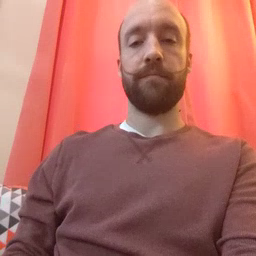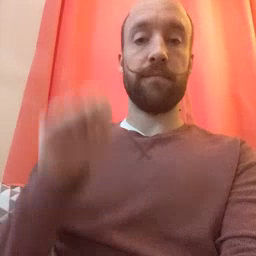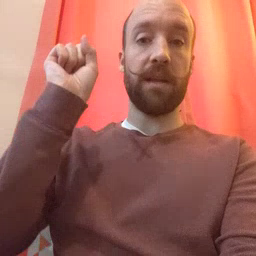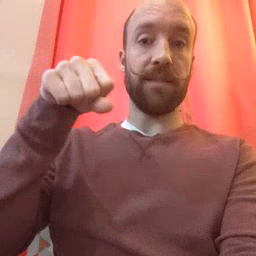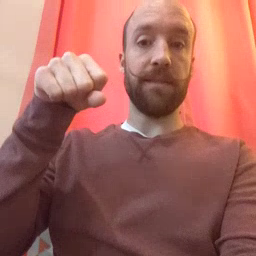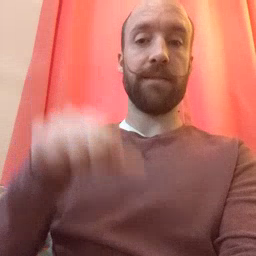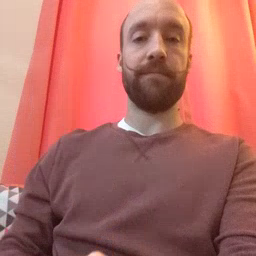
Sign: yes